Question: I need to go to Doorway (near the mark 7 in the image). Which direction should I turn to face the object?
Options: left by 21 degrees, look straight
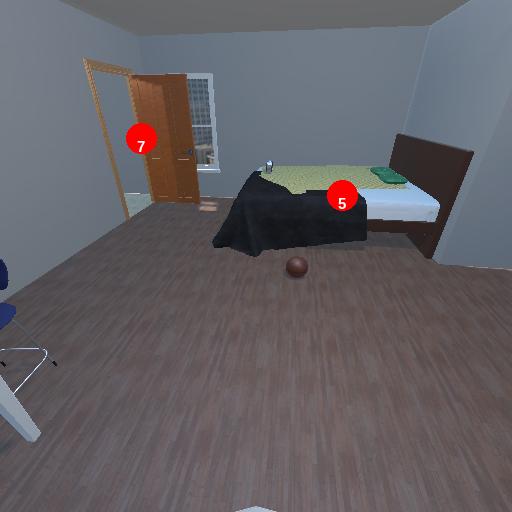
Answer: left by 21 degrees